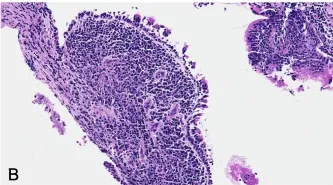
High magnification of hematoxylin and eosin staining, showing plasma cell infiltrate in the absence of eosinophils and vasculitis. Since main differential diagnosis includes lymphoma, kappa and lambda light chain immunostains were needed.
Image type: pathology (h&e)